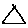
Label: triangle